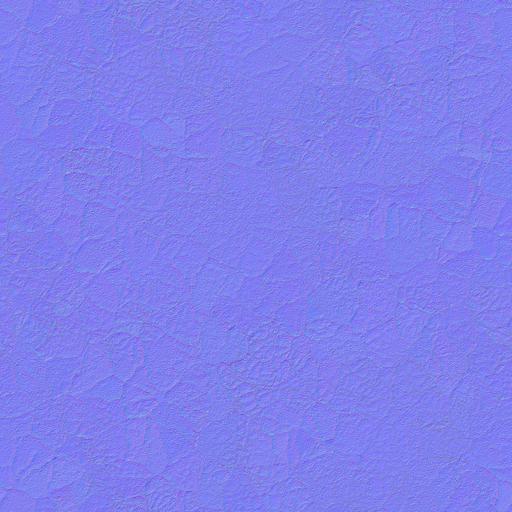
asphalt broken crack cracked cracks dark gray grey